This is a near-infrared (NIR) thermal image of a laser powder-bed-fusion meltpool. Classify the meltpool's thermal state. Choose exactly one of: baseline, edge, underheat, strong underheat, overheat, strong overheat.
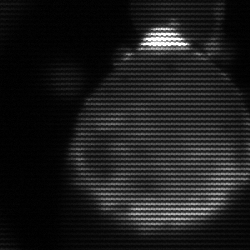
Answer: edge